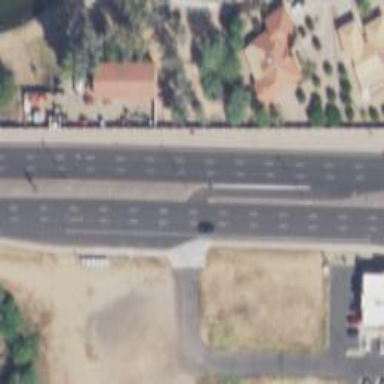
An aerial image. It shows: Asphalt road at the secondary link level.